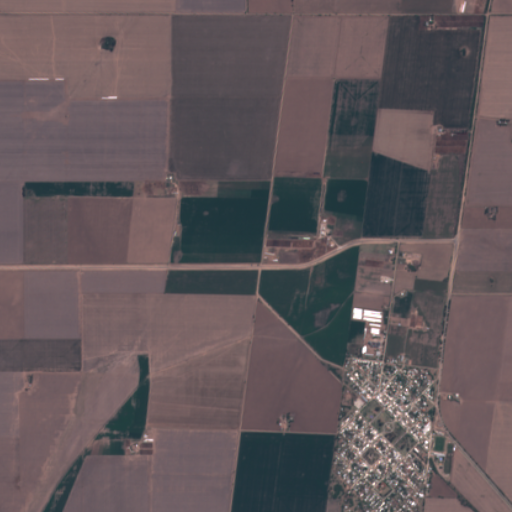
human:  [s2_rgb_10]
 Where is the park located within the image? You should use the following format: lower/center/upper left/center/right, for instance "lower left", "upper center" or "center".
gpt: The park is located in the lower right of the image.
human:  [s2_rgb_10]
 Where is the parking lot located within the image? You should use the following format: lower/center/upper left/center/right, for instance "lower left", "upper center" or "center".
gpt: The parking lot is located in the lower right of the image.
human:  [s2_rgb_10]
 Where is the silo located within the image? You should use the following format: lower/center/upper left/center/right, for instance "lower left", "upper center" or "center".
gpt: The silo is located in the lower right of the image.
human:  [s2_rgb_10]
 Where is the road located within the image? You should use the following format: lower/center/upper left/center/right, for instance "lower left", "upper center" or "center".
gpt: There is no road in the image.